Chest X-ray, AP view. Patient: 76 years old, sex M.
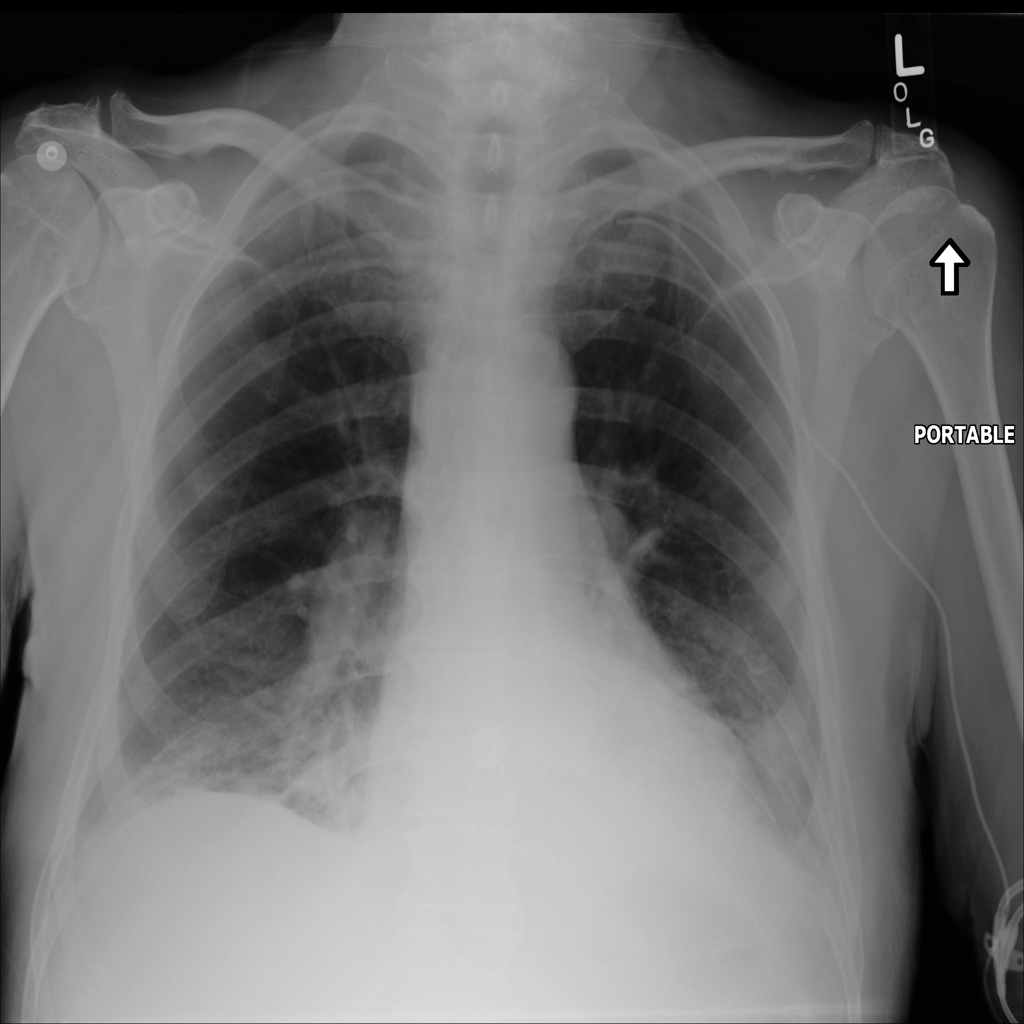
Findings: Atelectasis, Consolidation, Effusion, Infiltration